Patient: sex F, age 67
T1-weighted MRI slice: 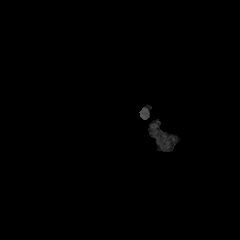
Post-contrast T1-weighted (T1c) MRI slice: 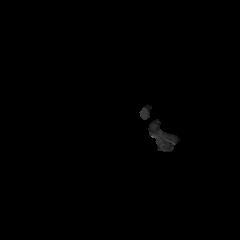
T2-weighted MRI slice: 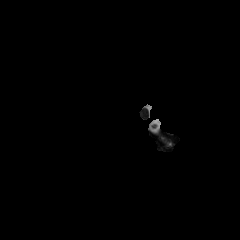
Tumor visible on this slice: no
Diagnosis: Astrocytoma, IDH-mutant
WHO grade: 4